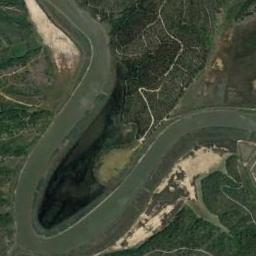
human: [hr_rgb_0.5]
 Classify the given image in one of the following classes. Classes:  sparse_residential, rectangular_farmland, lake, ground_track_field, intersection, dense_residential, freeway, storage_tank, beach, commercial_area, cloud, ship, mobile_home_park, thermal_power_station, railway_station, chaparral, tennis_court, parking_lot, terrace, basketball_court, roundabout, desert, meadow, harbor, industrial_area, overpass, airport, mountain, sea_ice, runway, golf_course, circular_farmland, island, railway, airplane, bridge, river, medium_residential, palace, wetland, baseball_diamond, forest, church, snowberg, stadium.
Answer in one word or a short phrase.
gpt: river